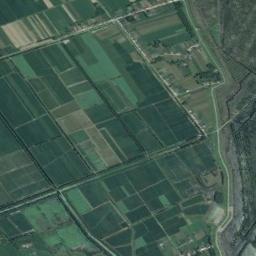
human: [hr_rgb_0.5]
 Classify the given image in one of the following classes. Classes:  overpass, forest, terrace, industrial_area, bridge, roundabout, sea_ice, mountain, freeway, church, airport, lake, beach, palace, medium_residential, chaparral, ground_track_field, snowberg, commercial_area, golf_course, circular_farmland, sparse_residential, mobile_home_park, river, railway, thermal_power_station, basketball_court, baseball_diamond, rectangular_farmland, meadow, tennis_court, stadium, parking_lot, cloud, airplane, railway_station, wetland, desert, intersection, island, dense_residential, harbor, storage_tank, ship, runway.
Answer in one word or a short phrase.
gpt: rectangular_farmland